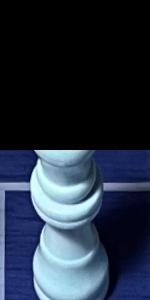
Label: King_White